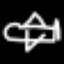
Label: airplane